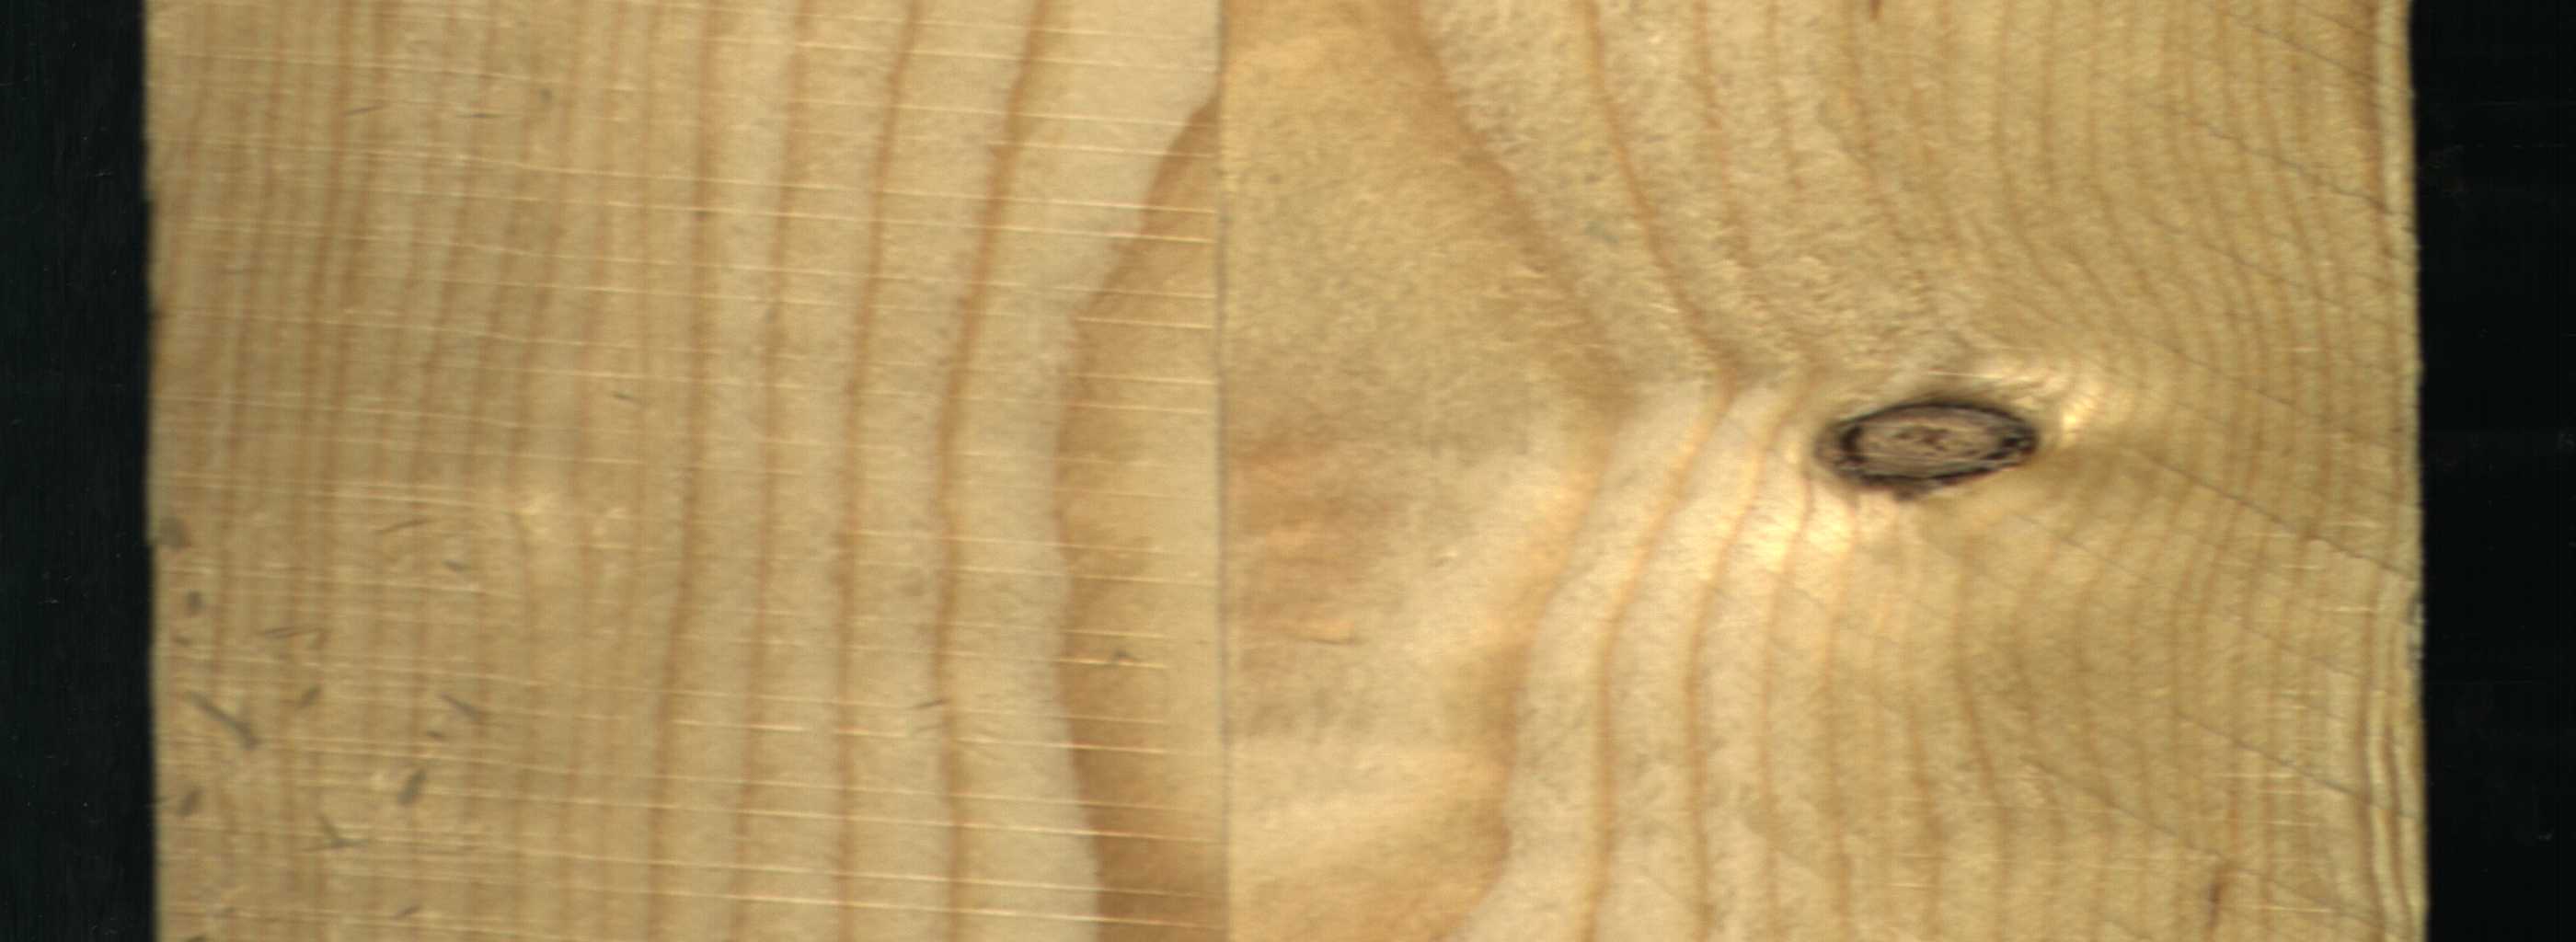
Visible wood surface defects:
Dead_Knot